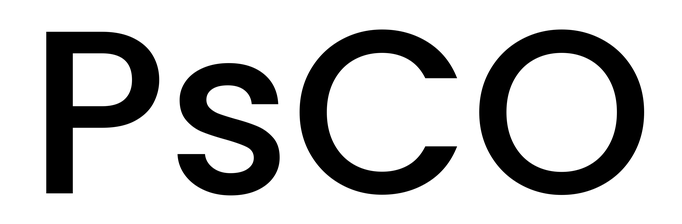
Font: Poppins-Medium